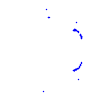
Particle: proton